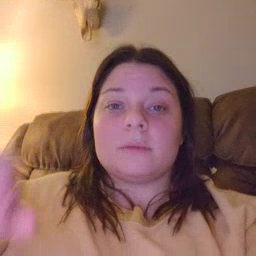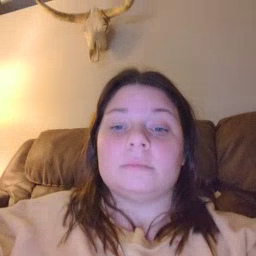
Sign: pen